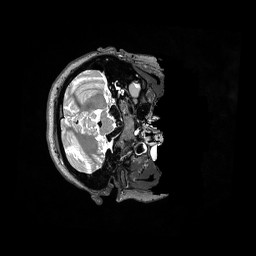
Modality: T2w
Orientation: axial
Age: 24
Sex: male
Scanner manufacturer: siemens
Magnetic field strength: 3 T
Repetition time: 3.2 s
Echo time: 0.562 s